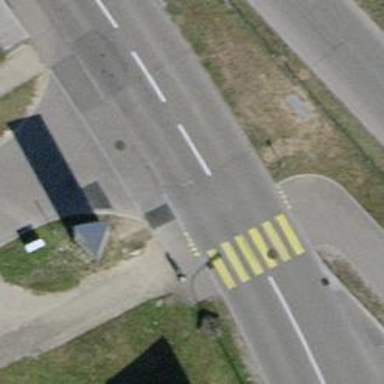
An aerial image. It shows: Marked crossing on the road.